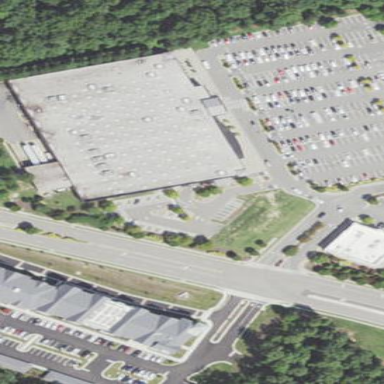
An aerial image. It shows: Supermarket located in building.